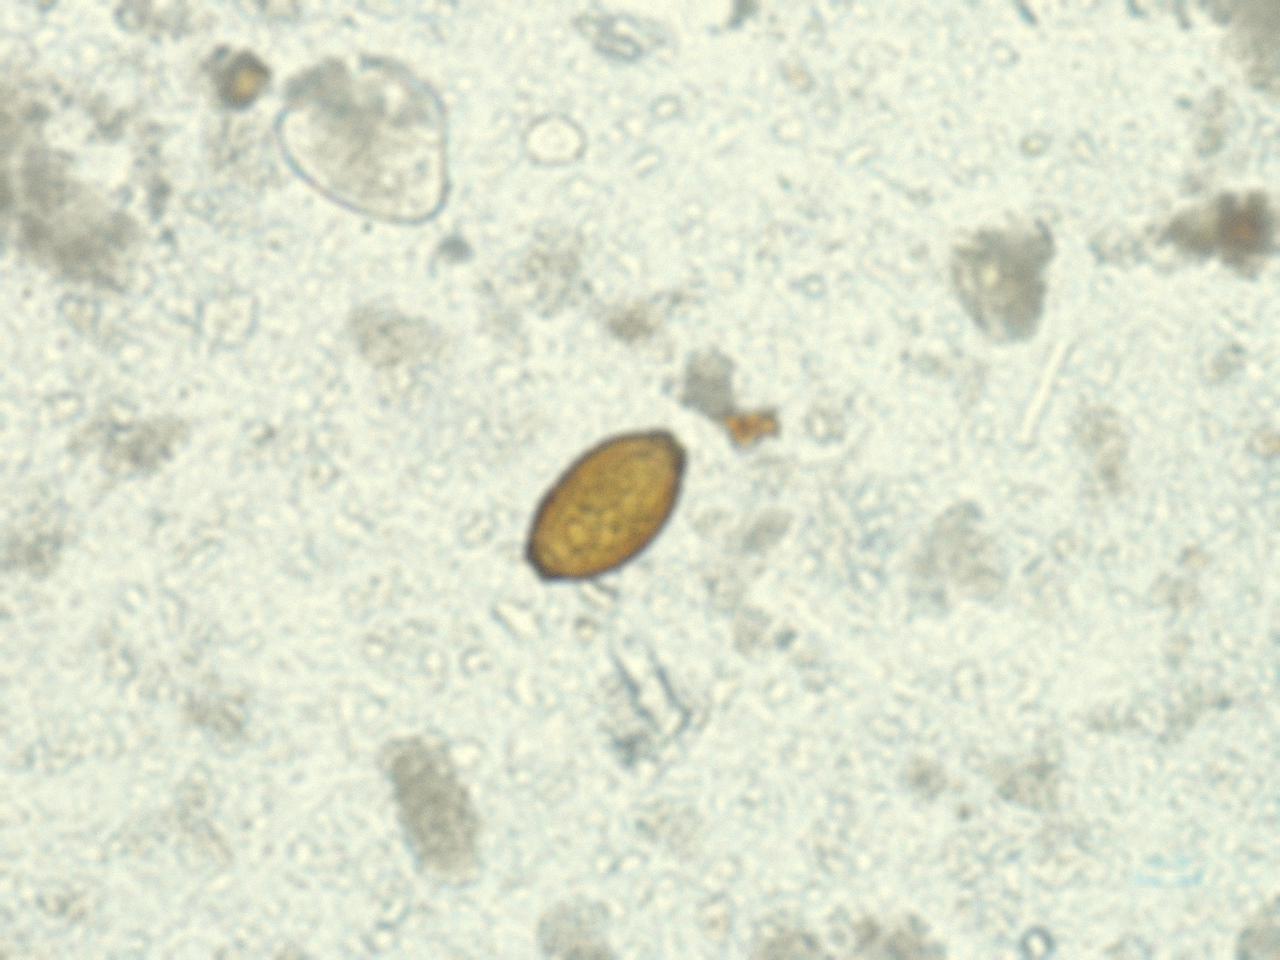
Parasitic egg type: Trichuris trichiura